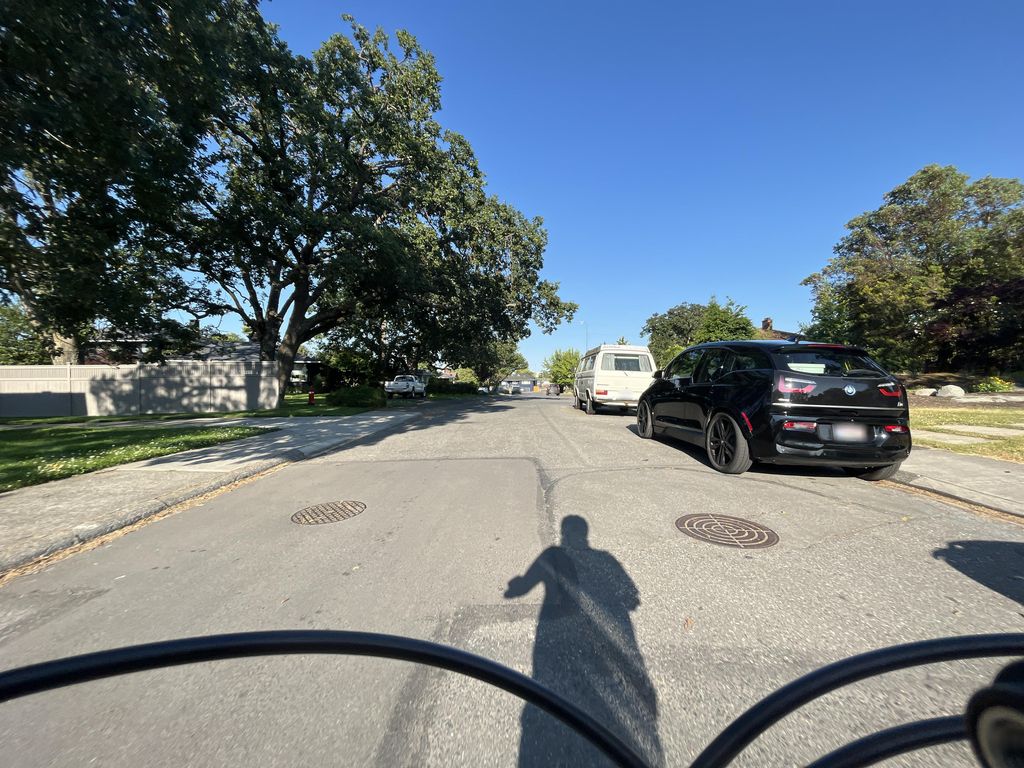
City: victoria